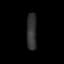
Tissue: lung
Cell type: Endothelial cells
Senescence score: 0.2328
Nuclear area (px): 350
Mean DAPI intensity: 51.031